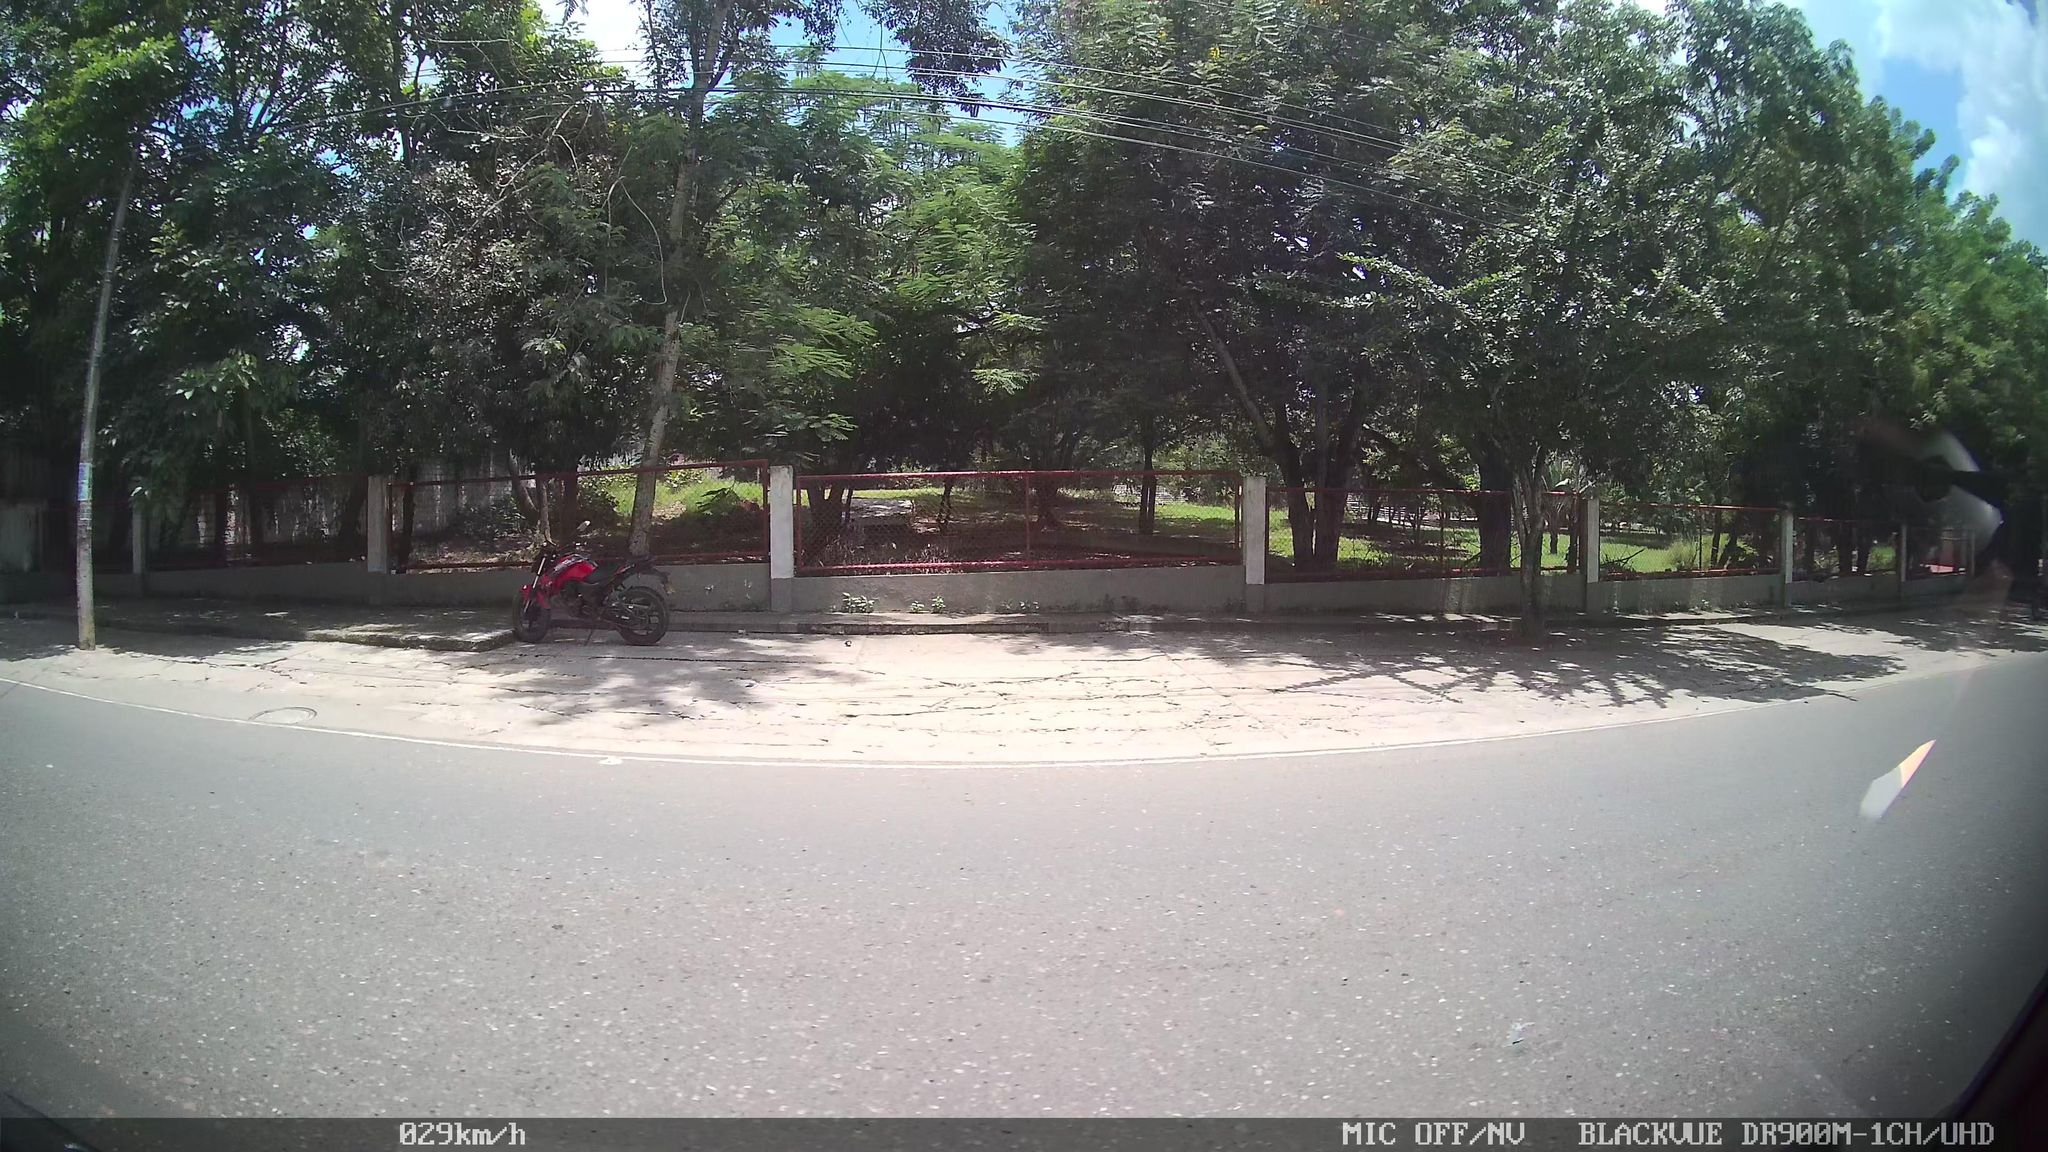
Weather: clear
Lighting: day
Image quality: slightly poor
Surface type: driving surface
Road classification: secondary
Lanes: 2.0
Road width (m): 8.0
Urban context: dense urban cluster
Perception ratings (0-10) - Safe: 1.98, Lively: 5.26, Beautiful: 8.35, Boring: 4.4, Depressing: 2.76, Wealthy: 2.88